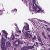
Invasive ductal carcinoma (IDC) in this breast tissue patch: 0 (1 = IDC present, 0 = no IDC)